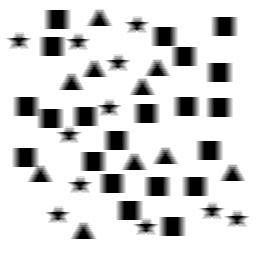
Squares: 21
Triangles: 10
Stars: 11
Total shapes: 42